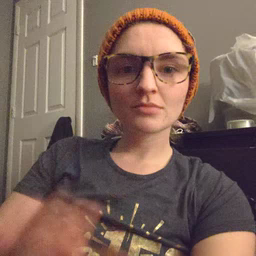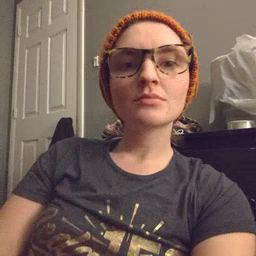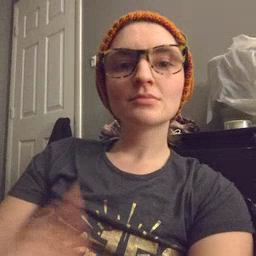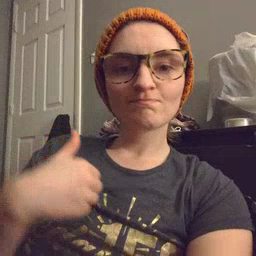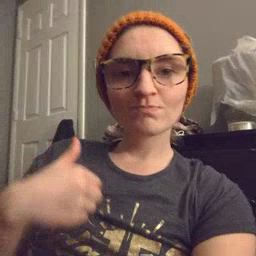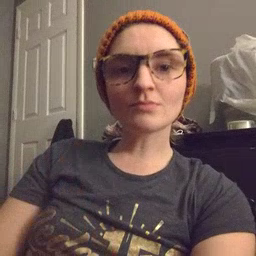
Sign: animal